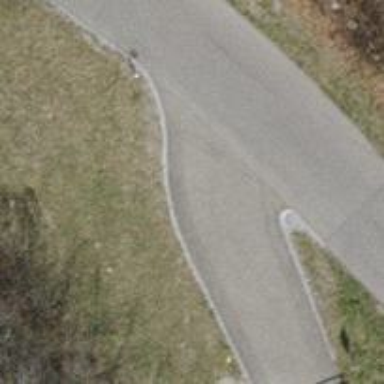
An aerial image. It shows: Asphalt track with grade 1 tracktype.